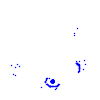
Particle: kaon